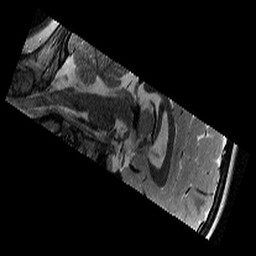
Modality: T2w
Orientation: sagittal
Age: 9
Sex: female
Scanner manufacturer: siemens
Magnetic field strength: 3 T
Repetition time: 9.23 s
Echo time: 0.067 s